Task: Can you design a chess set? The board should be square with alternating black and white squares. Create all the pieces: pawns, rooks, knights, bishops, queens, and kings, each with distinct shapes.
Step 628:
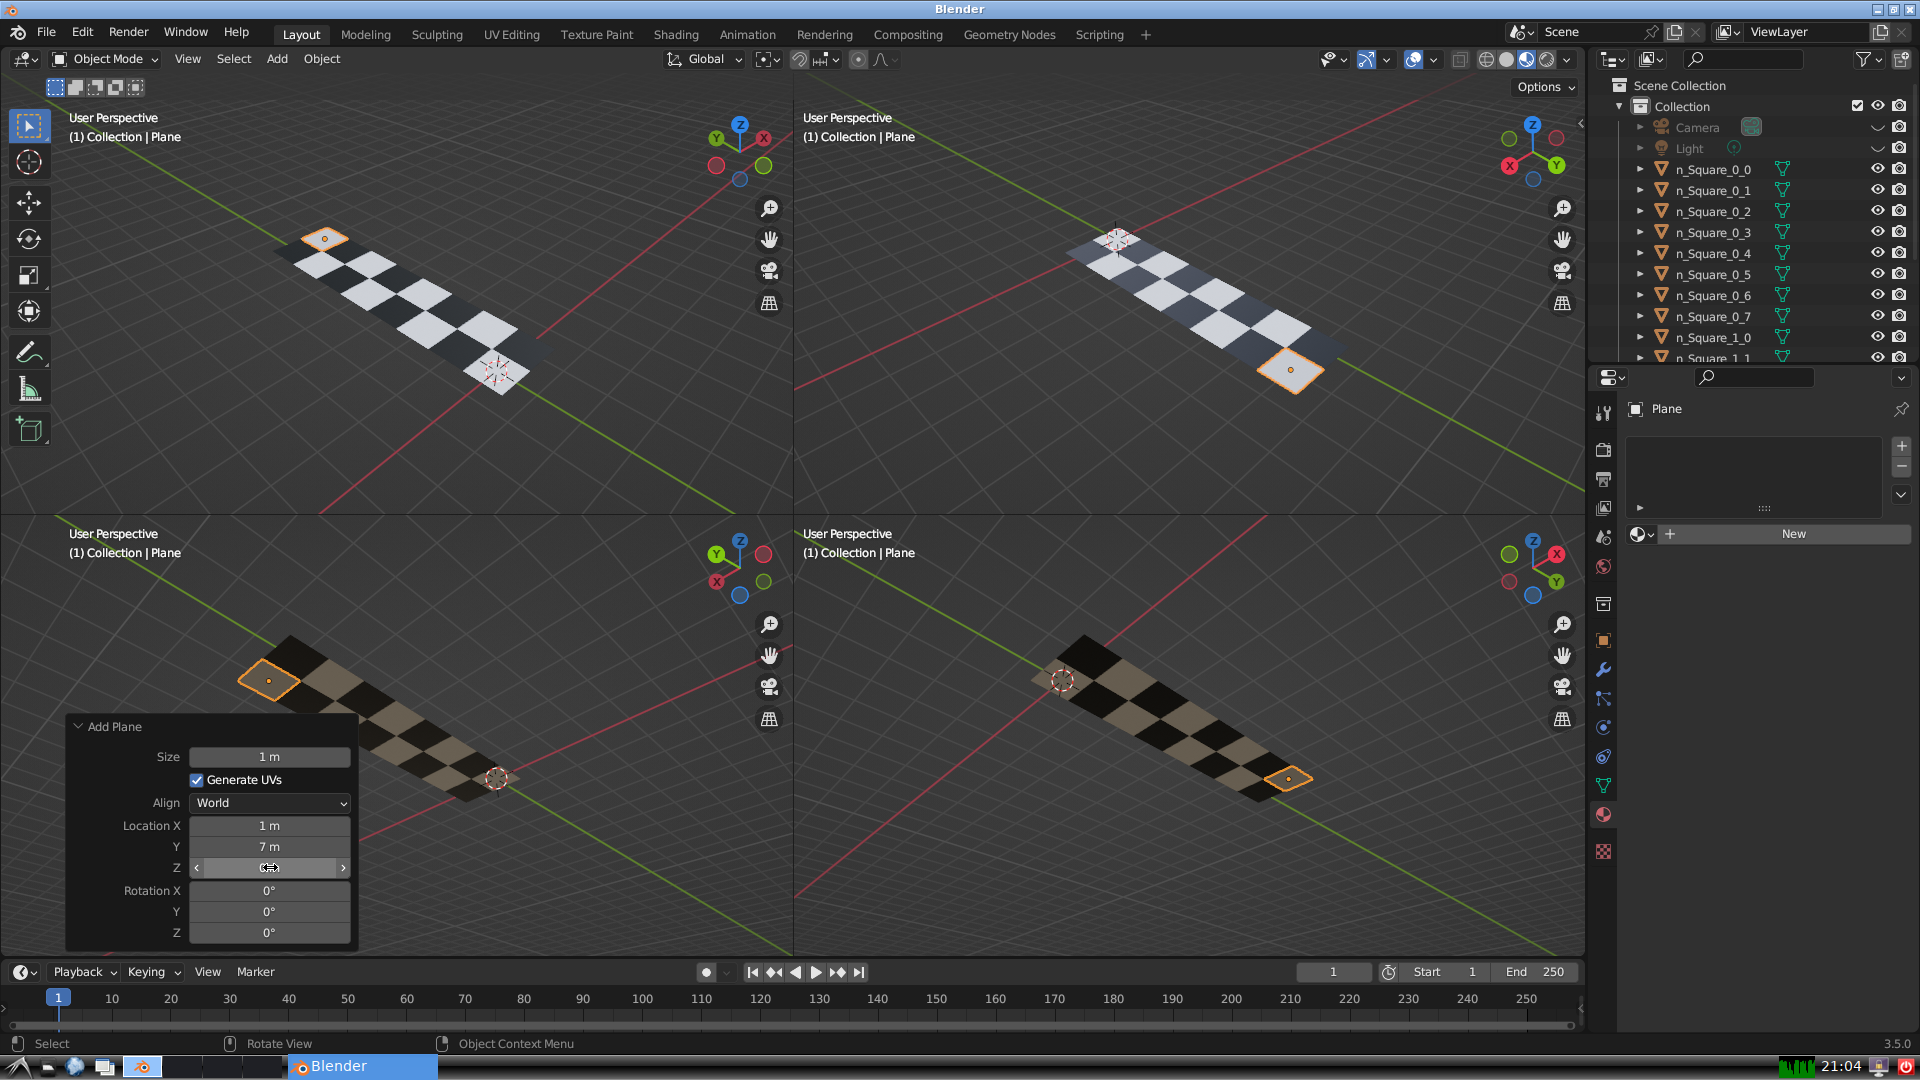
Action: click: no